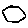
Label: hexagon